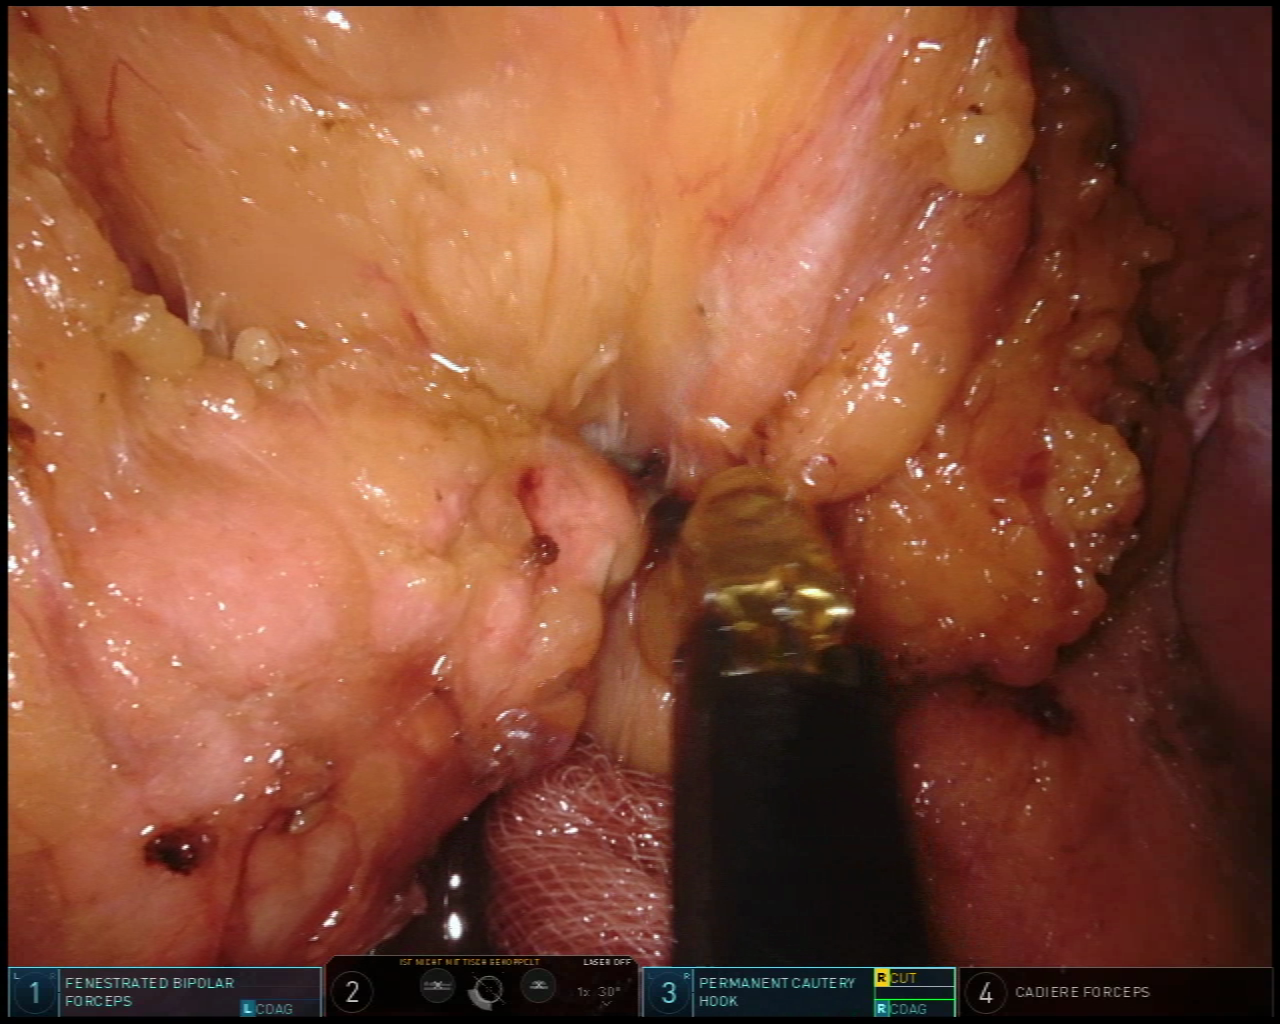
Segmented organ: pancreas
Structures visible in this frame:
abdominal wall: yes
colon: no
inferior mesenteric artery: no
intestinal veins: no
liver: no
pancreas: yes
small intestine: no
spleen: no
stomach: no
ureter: no
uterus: no
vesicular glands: no